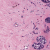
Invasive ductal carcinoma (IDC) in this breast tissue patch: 0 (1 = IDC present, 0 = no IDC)